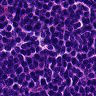
Metastatic tissue present: no